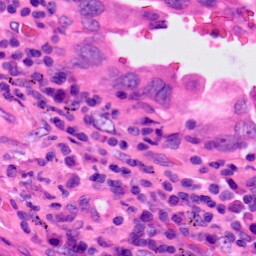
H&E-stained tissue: Lung